Field crop: maize
Growth stage: 1
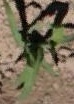
Species: maize